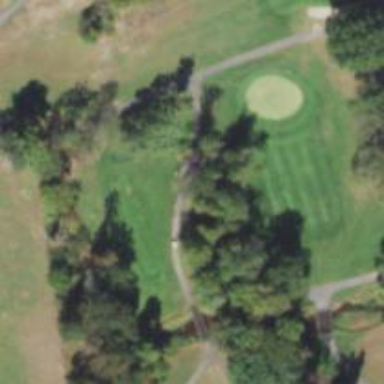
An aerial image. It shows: Pathway for golfing.